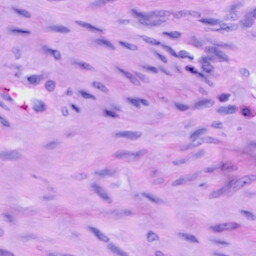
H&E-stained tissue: Cervix